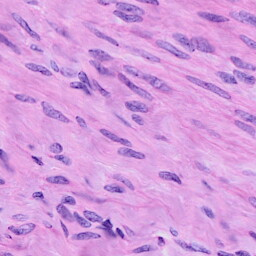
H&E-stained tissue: Cervix